Group 1:
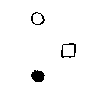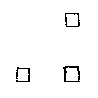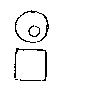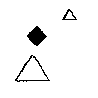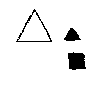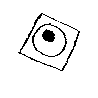
Group 2:
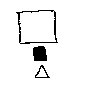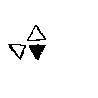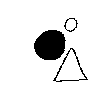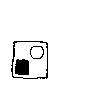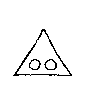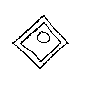
Rule separating the two groups: Odd number of squares vs. even number of squares.
Concepts: even_odd, odd
Author: Douglas R. Hofstadter